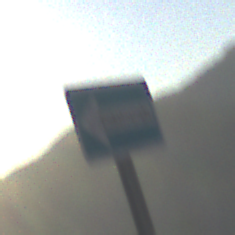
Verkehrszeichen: EinbahnstrasseLinksweisend
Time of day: SunriseSunset
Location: Outdoor (Nature)
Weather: Clear
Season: NotSpecified
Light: Natural